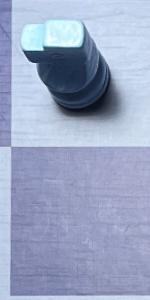
Label: Empty